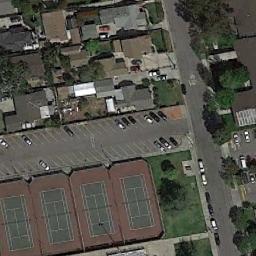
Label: tennis_court